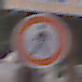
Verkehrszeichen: VerbotFussgaenger
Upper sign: Arbeitsstelle
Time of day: MorningAfternoon
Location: Outdoor (Urban)
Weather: Clear
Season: NotSpecified
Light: Natural